Interaction volume radius: 10 \u00c5
Interaction volume height: 10 \u00c5
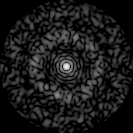
Disorder parameter: 0.7956